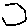
Label: hexagon